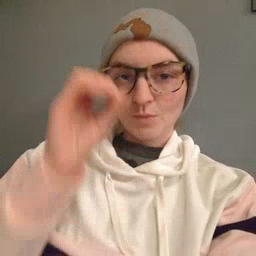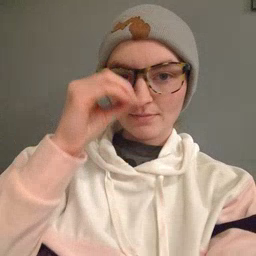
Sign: owl